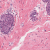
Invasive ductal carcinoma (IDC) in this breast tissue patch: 0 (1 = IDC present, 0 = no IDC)